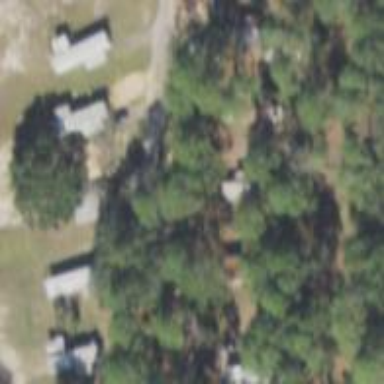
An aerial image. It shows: Residential area designated as trailer park.